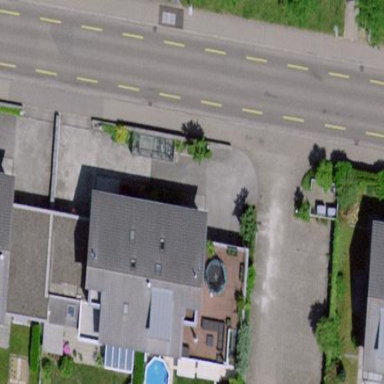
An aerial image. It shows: Terrace building.